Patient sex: F
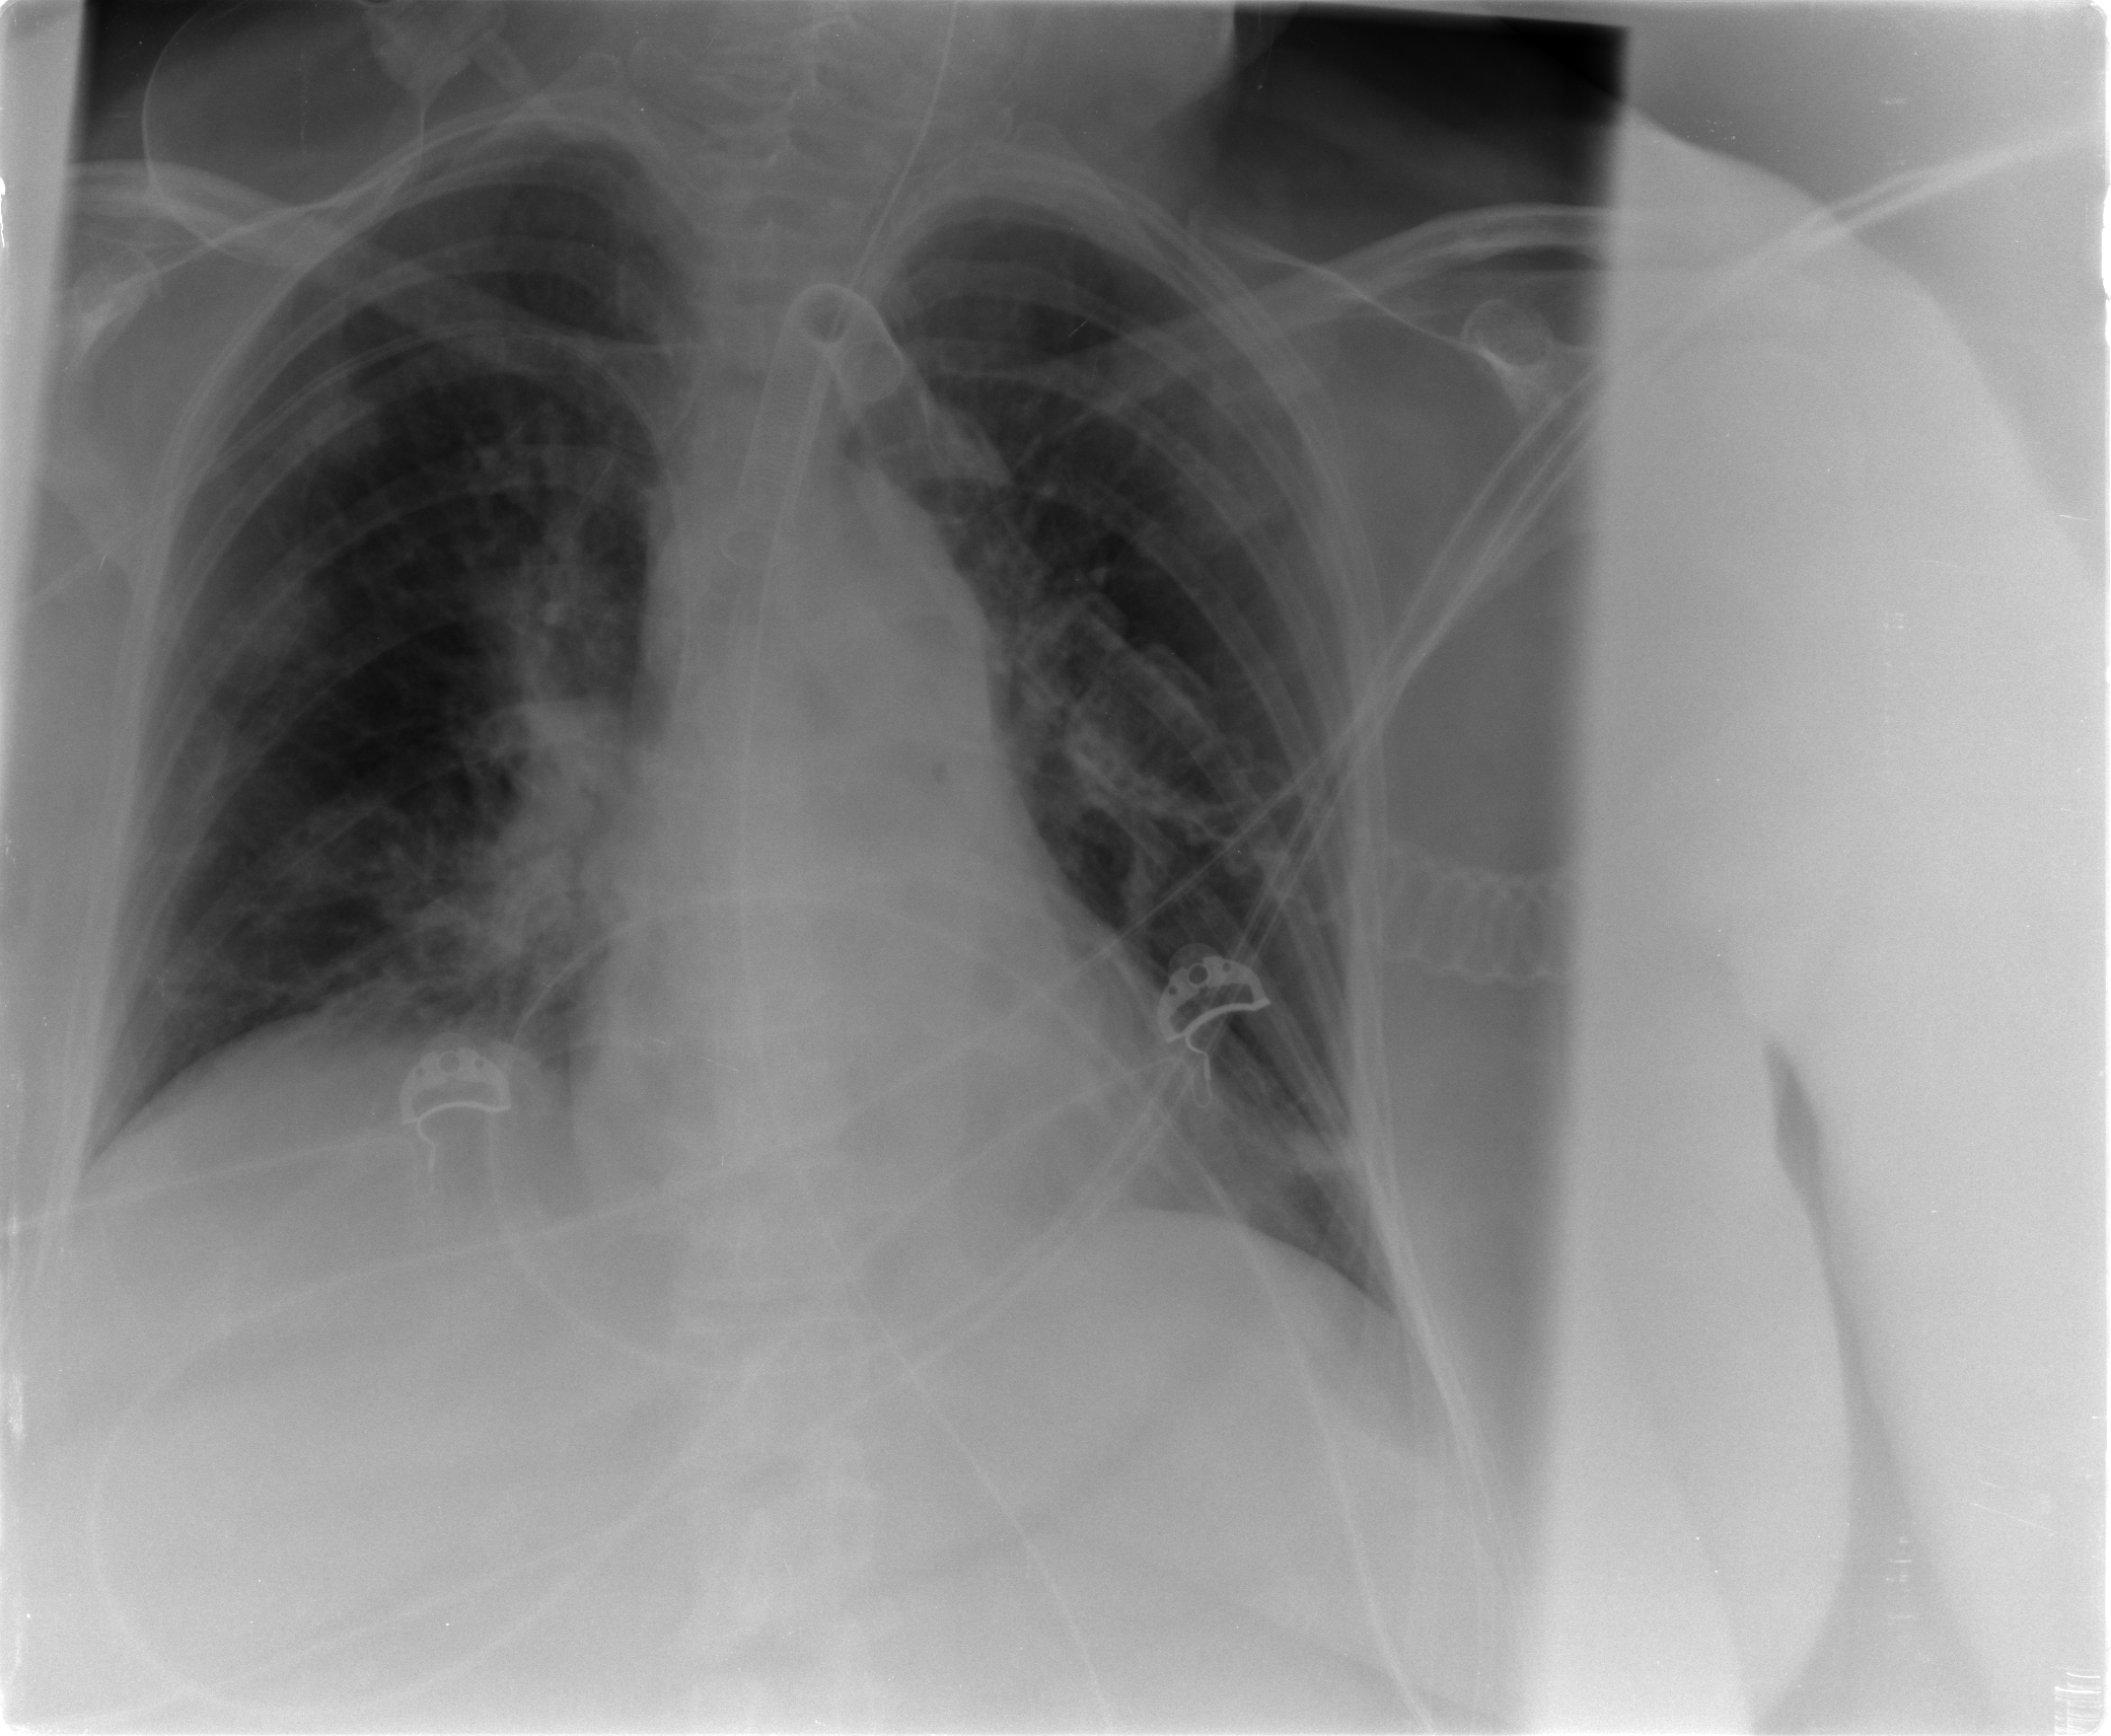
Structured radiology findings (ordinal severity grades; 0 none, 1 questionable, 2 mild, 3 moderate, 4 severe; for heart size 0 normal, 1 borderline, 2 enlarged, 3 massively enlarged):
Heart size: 1
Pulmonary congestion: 2
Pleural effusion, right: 0
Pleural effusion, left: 0
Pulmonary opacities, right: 2
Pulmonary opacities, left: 1
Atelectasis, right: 2
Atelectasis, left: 2